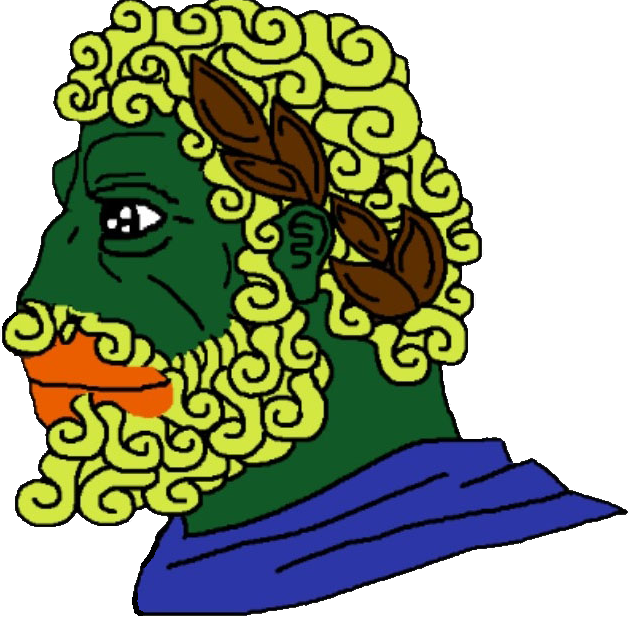
Label: 4_Yes_Chad